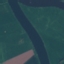
Land use / land cover: River